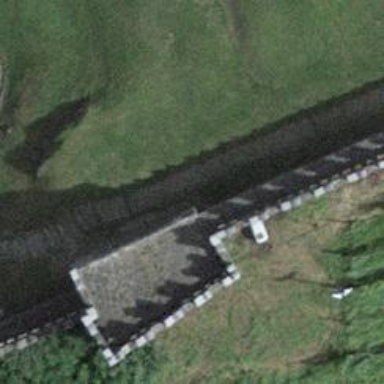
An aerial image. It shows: Historic city wall is acting as barrier.